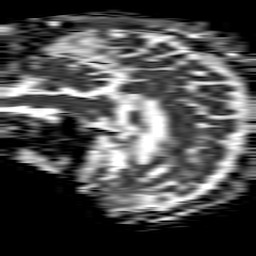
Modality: ADC
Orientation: sagittal
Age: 72
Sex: male
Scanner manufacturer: philips
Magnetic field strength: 1.5 T
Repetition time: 4.6 s
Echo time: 0.08942 s